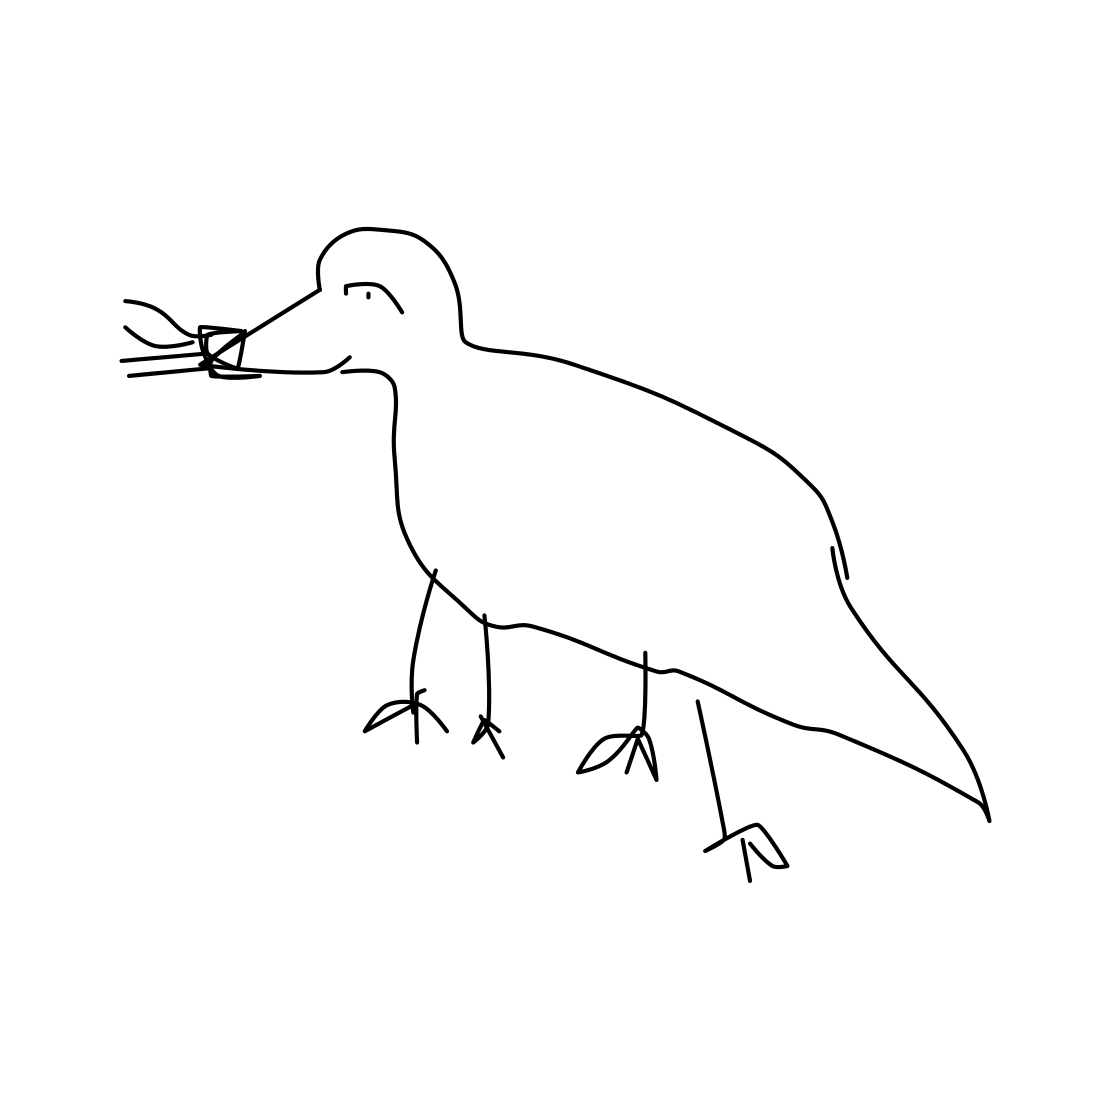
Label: mouse (animal)